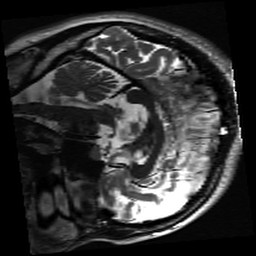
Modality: inplaneT2
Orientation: sagittal